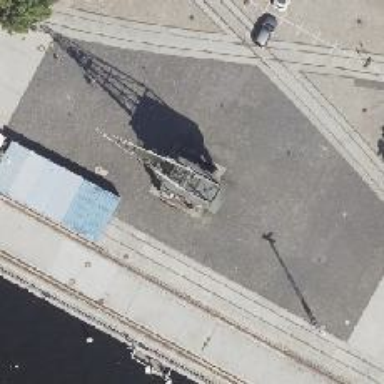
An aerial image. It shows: Crane is in the view.